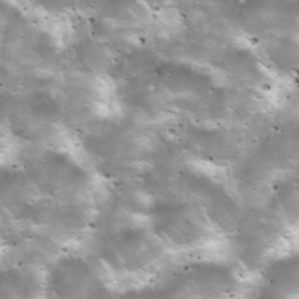
Label: non_frost